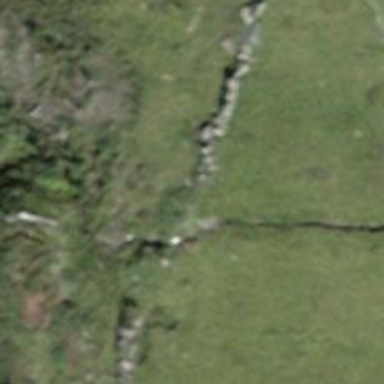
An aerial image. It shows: Dry stone wall barrier.